Field crop: maize
Growth stage: 2
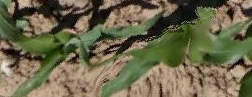
Species: maize